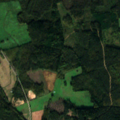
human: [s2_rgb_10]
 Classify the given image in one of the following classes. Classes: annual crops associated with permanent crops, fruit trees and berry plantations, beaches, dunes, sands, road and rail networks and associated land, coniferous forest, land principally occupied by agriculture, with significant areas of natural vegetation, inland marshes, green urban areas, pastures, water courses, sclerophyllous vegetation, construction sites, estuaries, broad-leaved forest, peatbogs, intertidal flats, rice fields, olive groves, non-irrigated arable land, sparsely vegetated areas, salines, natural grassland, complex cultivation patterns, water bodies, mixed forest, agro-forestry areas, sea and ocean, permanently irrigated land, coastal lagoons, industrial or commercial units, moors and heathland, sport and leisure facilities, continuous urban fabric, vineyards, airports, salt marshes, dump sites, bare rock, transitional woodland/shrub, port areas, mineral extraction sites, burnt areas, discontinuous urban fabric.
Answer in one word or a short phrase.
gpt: non-irrigated arable land, coniferous forest, mixed forest